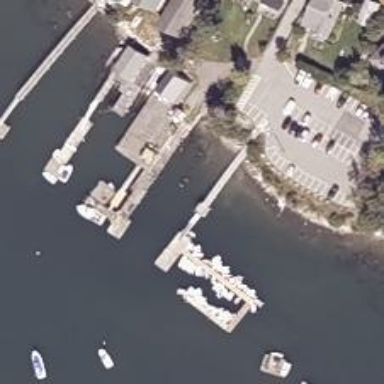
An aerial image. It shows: Man-made pier.